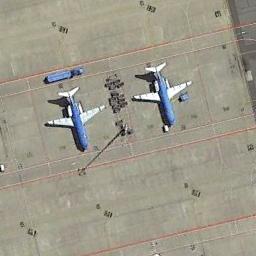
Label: airplane